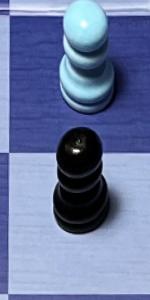
Label: Pawn_Black